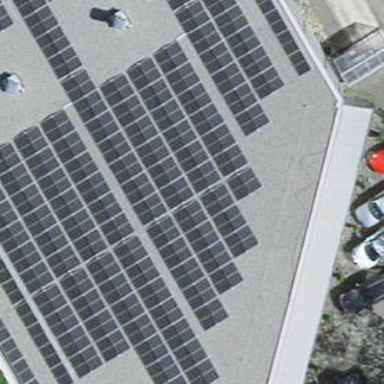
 consisting of solar photovoltaic panels."